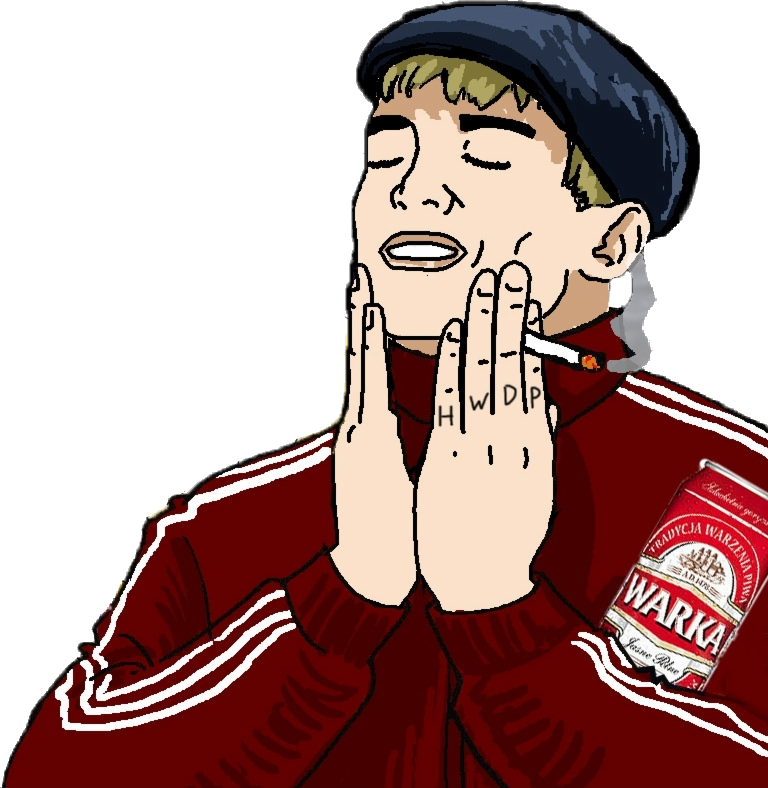
Label: 5_Feels_Good